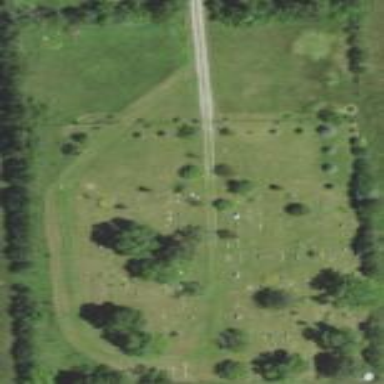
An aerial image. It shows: Cemetery.